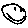
Label: smiley face